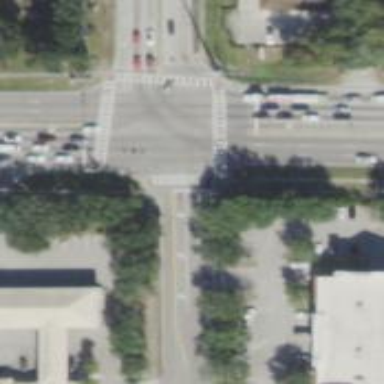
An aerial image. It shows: Footway with zebra crossing.